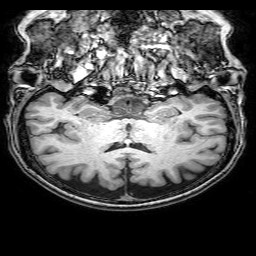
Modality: T1w
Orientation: sagittal
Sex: female
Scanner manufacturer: philips
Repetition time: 0.008125 s
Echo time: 0.00373 s